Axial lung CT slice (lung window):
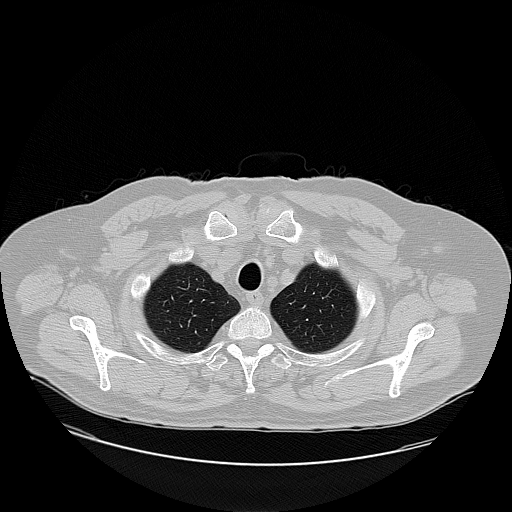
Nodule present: no